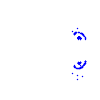
Particle: kaon